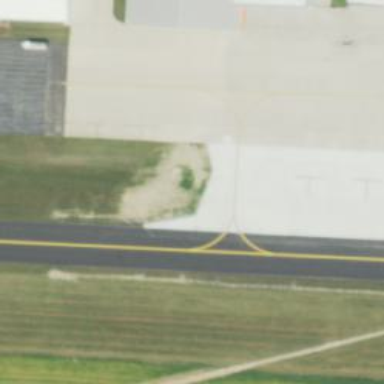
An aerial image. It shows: View of taxiway at the airport.